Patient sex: F
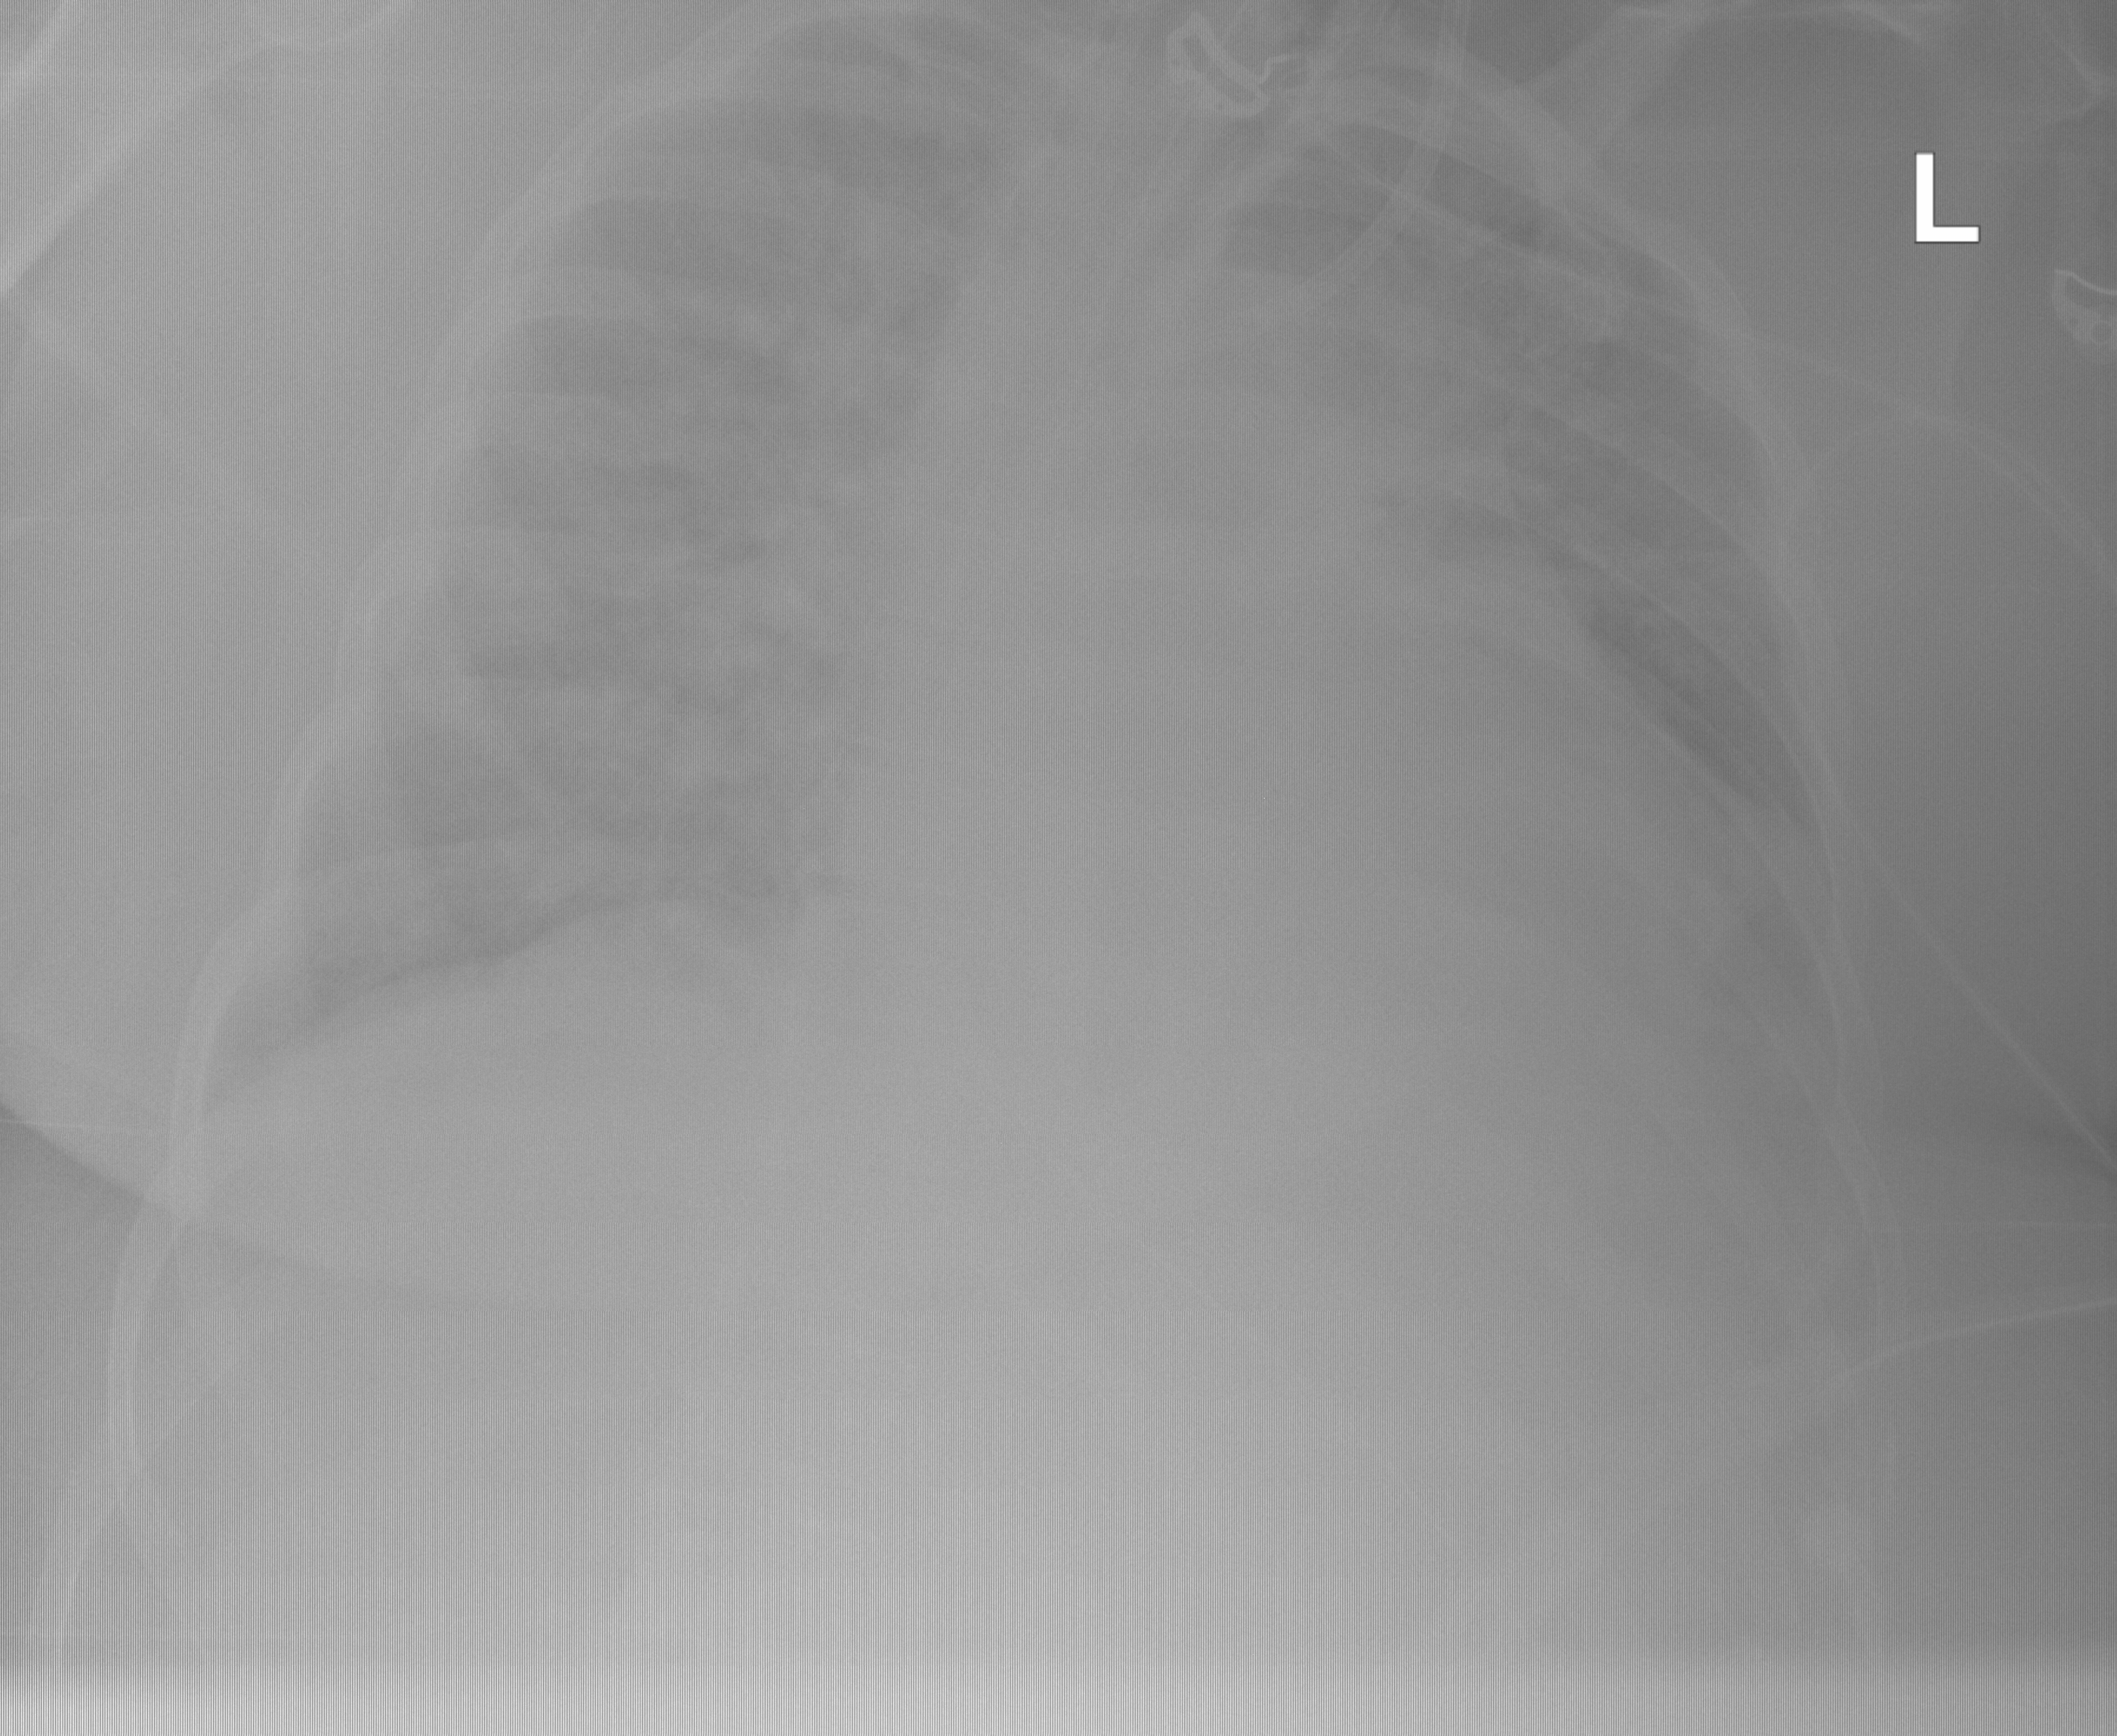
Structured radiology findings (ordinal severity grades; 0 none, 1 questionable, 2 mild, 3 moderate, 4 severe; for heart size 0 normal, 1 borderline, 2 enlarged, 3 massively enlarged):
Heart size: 2
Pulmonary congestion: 2
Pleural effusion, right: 0
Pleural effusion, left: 2
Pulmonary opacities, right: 3
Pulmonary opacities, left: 2
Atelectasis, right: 0
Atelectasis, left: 2